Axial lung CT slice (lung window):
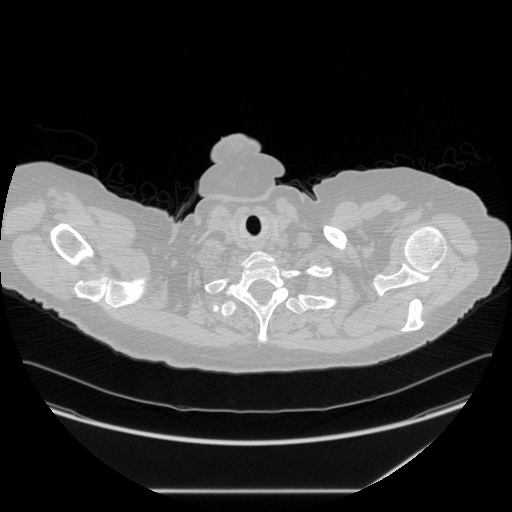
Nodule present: no